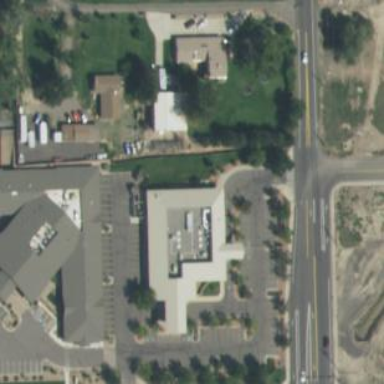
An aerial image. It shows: Clinic building.